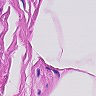
Metastatic tissue present: no